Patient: sex F, age 48
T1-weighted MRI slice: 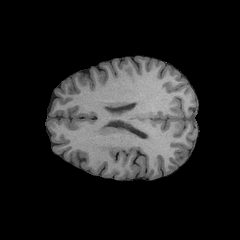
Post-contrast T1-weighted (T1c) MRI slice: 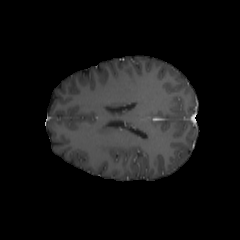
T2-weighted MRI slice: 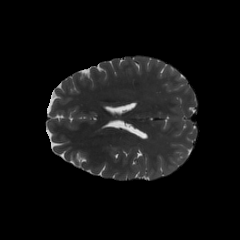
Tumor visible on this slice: yes
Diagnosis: Astrocytoma, IDH-mutant
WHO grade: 2